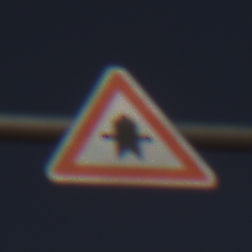
Verkehrszeichen: Vorfahrt
Umgebung: Outdoor, Nature
Tageszeit: MorningAfternoon
Wetter: PartlyCloudy
Licht: Natural
Jahreszeit: NotSpecified
Kontrast: HighContrast